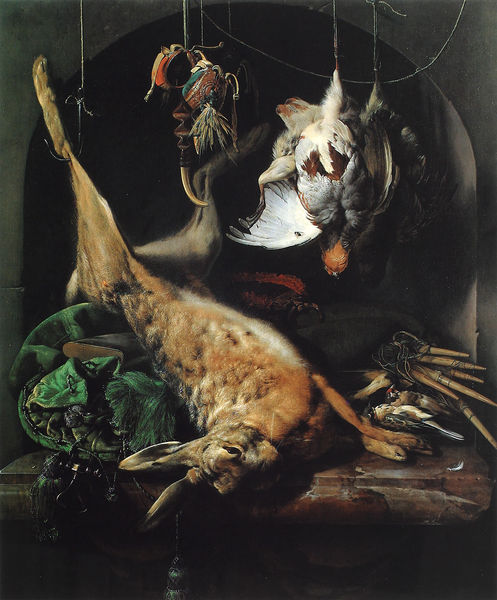
Titel: Jagdstilleben mit totem Hasen
Künstler: Jan Weenix
Institution: London, Kunsthandlung Colnaghi
Schlagwörter: dunkel, flügel, fuß, gemälde, schatten, vogel, weiß, grün, licht, tisch, tier, tiere, tuch, federn, schale, tod, tot, bild, öl, vögel, schnur, ohren, gemüse, hase, kohl, stilleben, stillleben, fell, bein, düster, bogen, italien, rundbogen, ölgemälde, kordel, quaste, keller, nische, gewölbe, haken, hängen, tote, pinsel, jagd, pfote, küche, geflügel, fasan, kaninchen, gewehr, schaurig, aufgehängt, huhn, fäden, quasten, zahn, wildbret, fangnetz, singvögel, rebhun, bemüse